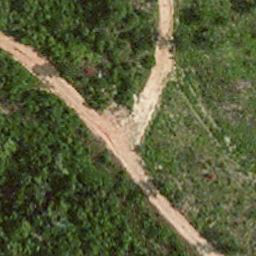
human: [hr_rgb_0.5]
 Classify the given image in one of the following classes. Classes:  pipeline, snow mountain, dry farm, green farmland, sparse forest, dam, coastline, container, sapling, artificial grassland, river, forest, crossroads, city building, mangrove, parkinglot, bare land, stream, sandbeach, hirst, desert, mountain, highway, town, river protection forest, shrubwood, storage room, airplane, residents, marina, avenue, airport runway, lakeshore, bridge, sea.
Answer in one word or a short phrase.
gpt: avenue